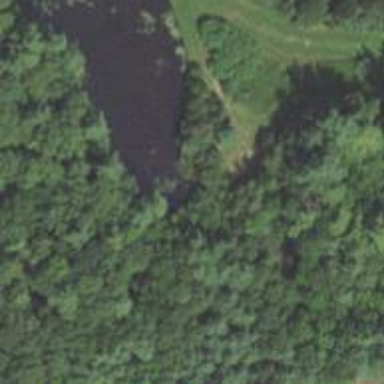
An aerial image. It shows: Pond surrounded by natural water.